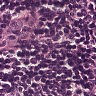
Metastatic tissue present: no